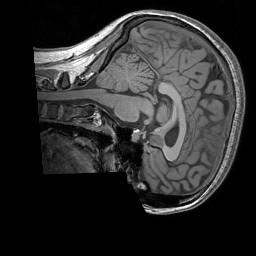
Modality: T1w
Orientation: sagittal
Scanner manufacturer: siemens
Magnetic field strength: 3 T
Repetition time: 1.83 s
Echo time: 0.00303 s